Interaction volume radius: 5 \u00c5
Interaction volume height: 40 \u00c5
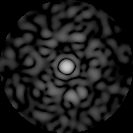
Disorder parameter: 0.8213